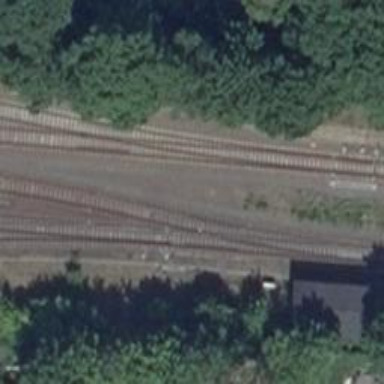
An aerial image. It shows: Railway switch.